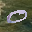
Label: 0